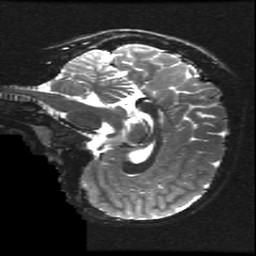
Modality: T2w
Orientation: sagittal
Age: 10
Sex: female
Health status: ill
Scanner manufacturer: ge
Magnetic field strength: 3 T
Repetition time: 7.5 s
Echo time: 0.1015 s